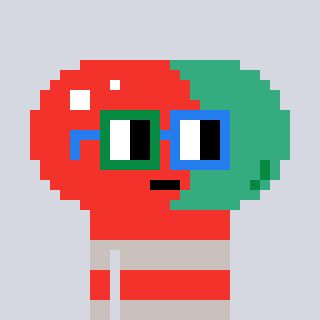
a pixel art character with square green and blue glasses, a pill-shaped head and a foggrey-colored body on a cool background